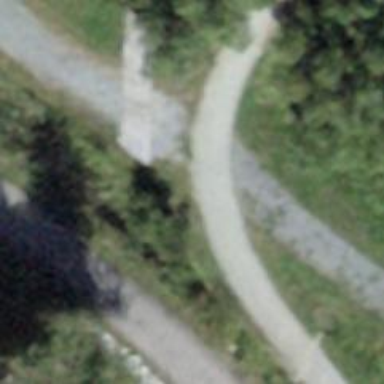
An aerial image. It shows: Well-maintained track road suitable for hiking. It is groomed in classic style.